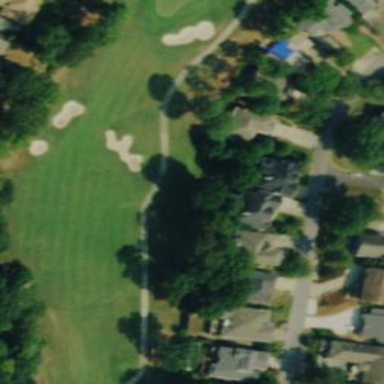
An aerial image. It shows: Path for both road and golf.